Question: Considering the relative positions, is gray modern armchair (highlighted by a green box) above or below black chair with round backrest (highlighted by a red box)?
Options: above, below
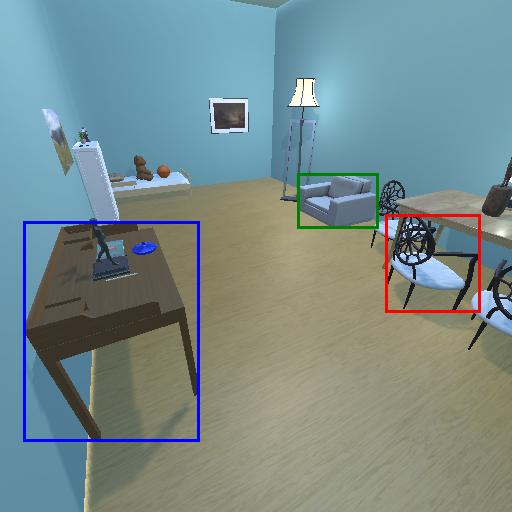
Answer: above